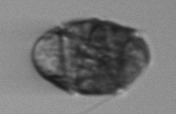
Label: Margalefidinium